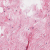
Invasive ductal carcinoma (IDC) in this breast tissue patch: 0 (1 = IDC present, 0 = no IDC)